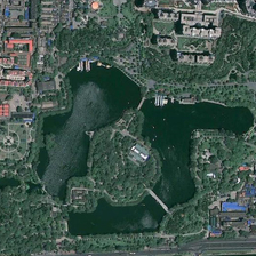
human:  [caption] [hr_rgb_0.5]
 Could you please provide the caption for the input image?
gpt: The lake with dark water has a small island while a variety of buildings surround the lake.

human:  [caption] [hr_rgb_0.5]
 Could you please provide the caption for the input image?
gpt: Black water lake has a small island, the lake has a variety of buildings.

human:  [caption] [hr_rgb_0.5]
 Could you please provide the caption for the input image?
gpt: While the lake is surrounded by the lake, the dark water lake owns a small island.

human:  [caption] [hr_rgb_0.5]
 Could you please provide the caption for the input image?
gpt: Black water lake has a variety of small islands

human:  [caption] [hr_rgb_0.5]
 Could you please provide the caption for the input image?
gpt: The Dark Water Lake has a small island while a variety of buildings surround the lake.